Question: I've a controller with some items for 'ng-repeat' and each item should get a random color so I use 'ng-style' with a function in that controller called 'randColor(...)'.
'''
app.controller('TestController', function() {
var vm = this;
vm.items = [ { name: 'item 1' } , { name: 'item 2'} ];
vm.randColor = function (item) {
if (!item) {
return 'red';
}
else if (!item.color)
{
var color = 'rgb('
+ _.random(0, 255) + ','
+ _.random(0, 255) + ','
+ _.random(0, 255) + ')';
item.color = color;
}
return item.color;
};
});
'''
I'm using the "controller as" syntax for this and I usually always use 'vm' as the short name of my controllers. I've never had a problem with doing so, even when naming "sub"-controllers the same way.
But now I've tried to do the same thing with a directive and suddenly my 'randColor(...)' function stopped working.
<URL> of my problem.
'''
<body ng-controller="TestController as vm">
<!-- This works -->
<h3>Without Directive (controllerAs: 'vm')</h3>
<div ng-repeat="item in vm.items">
<div ng-style="{ background: vm.randColor(item) }" class="container">
<h4>{{ item.name }}</h4>
<div ng-controller="TestDirectiveController as vm">
<div>{{ vm.title }}</div>
</div>
</div>
</div>
<!-- This works -->
<h3>Test Directive Alternative (controllerAs: 'directiveVM')</h3>
<div ng-repeat="item in vm.items">
<div ng-style="{ background: vm.randColor(item) }" class="container">
<h4>{{ item.name }}</h4>
<test-directive-alt></test-directive-alt>
</div>
</div>
<!-- This DOES NOT work -->
<h3>Test Directive (controllerAs: 'vm')</h3>
<div ng-repeat="item in vm.items">
<div ng-style="{ background: vm.randColor(item) }" class="container">
<h4>{{ item.name }}</h4>
<test-directive></test-directive>
</div>
</div>
</body>
'''
'''
app.controller('TestDirectiveController', function() {
var vm = this;
vm.title = 'test';
});
app.directive('testDirective', function() {
return {
restrict: 'EA',
controller: 'TestDirectiveController',
controllerAs: 'vm',
bindToController: true,
template: '<div>{{ vm.title }}</div>'
};
});
app.directive('testDirectiveAlt', function() {
return {
restrict: 'EA',
controller: 'TestDirectiveController',
controllerAs: 'directiveVM',
bindToController: true,
template: '<div>{{ directiveVM.title }}</div>'
};
});
'''

I know I could just use a different name for the controller as in my example, but why does this happen in the first place?
And is there a way to get it working with the same name?
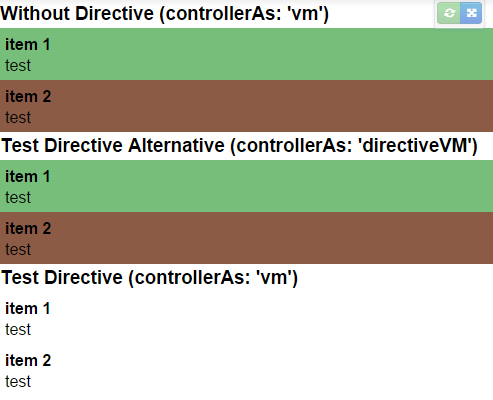
Answer: The problem you're facing seems to be related to the fact that the directive is being executed on the same scope as the scope where the controller is defined as 'vm'.
What you need to do is to create a new scope 'scope: {}' within the directive.
'''
app.directive('testDirective', function() {
return {
restrict: 'EA',
scope: {},
controller: 'TestDirectiveController',
controllerAs: 'vm',
bindToController: true,
template: '<div>{{ vm.title }}</div>'
};
});
'''
With that, the 'controllerAs' should create a new 'vm' attribute in the directive scope.